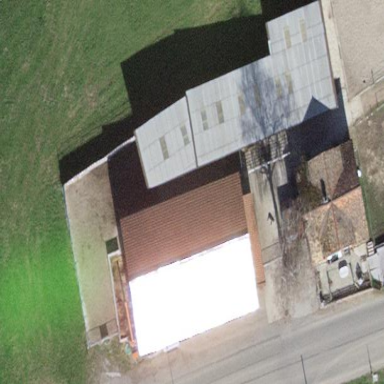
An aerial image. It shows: Farmyard area.